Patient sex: M
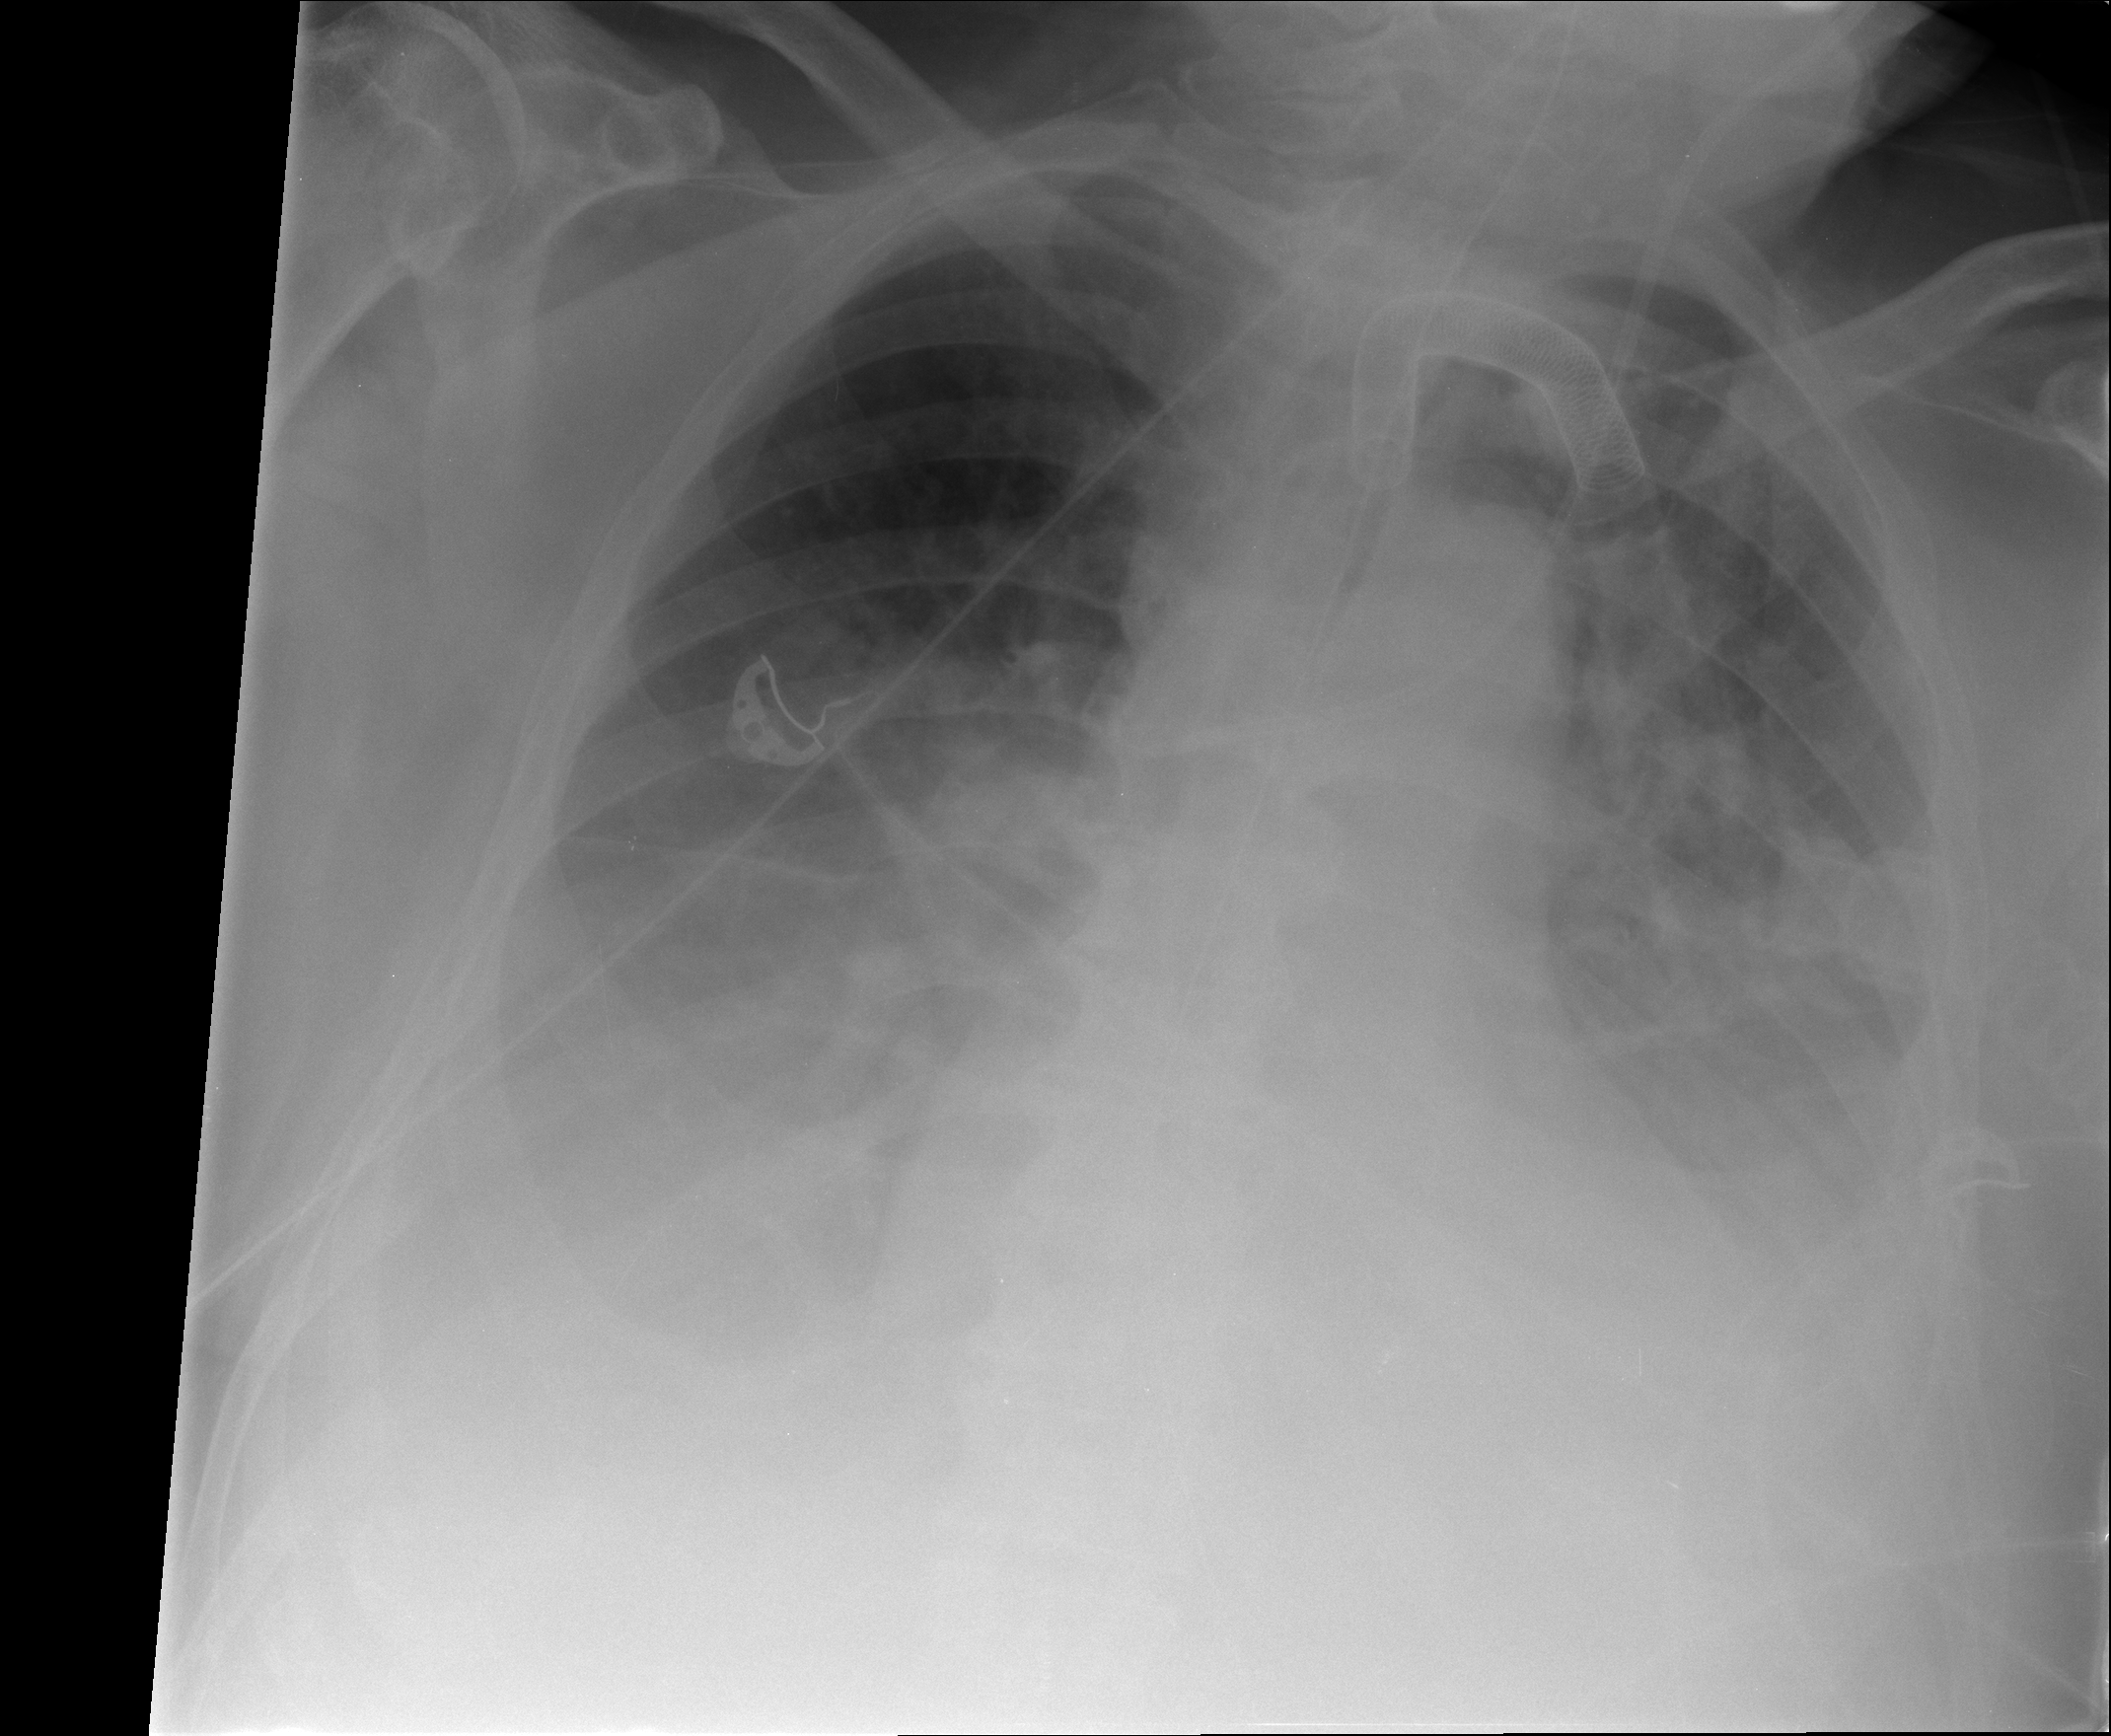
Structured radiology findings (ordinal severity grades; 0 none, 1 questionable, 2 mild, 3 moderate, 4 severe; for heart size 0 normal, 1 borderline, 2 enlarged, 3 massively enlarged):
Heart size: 0
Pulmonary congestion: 2
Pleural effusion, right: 2
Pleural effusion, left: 2
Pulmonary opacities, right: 0
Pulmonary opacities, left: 0
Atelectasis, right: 2
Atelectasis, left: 2